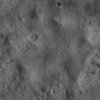
Atmospheric dust classification: not_dusty